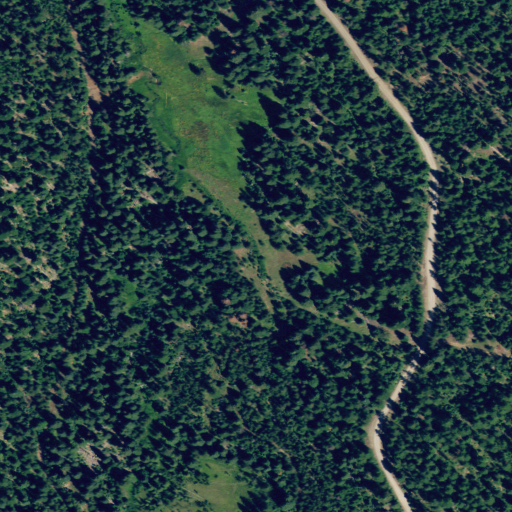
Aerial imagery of plain(s) in Oregon named Little Catherine Meadows containing evergreen forest and woody wetlands